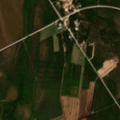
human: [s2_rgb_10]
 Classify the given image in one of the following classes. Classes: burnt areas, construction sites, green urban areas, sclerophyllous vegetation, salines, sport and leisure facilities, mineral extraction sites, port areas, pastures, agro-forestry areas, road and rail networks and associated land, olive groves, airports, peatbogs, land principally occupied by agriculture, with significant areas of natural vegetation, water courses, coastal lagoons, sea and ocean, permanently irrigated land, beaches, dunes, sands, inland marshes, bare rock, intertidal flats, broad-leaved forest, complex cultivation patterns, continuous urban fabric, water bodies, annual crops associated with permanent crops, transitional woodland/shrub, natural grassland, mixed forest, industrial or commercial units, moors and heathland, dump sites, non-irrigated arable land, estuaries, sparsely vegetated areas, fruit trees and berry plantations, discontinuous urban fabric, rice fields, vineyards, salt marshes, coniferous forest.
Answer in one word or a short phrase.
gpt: non-irrigated arable land, mixed forest, peatbogs